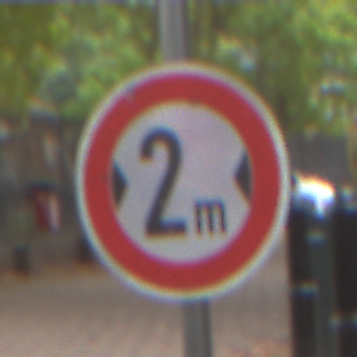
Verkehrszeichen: TatsaechlicheBreite2
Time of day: MorningAfternoon
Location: Outdoor (Urban)
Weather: Overcast
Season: NotSpecified
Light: Natural